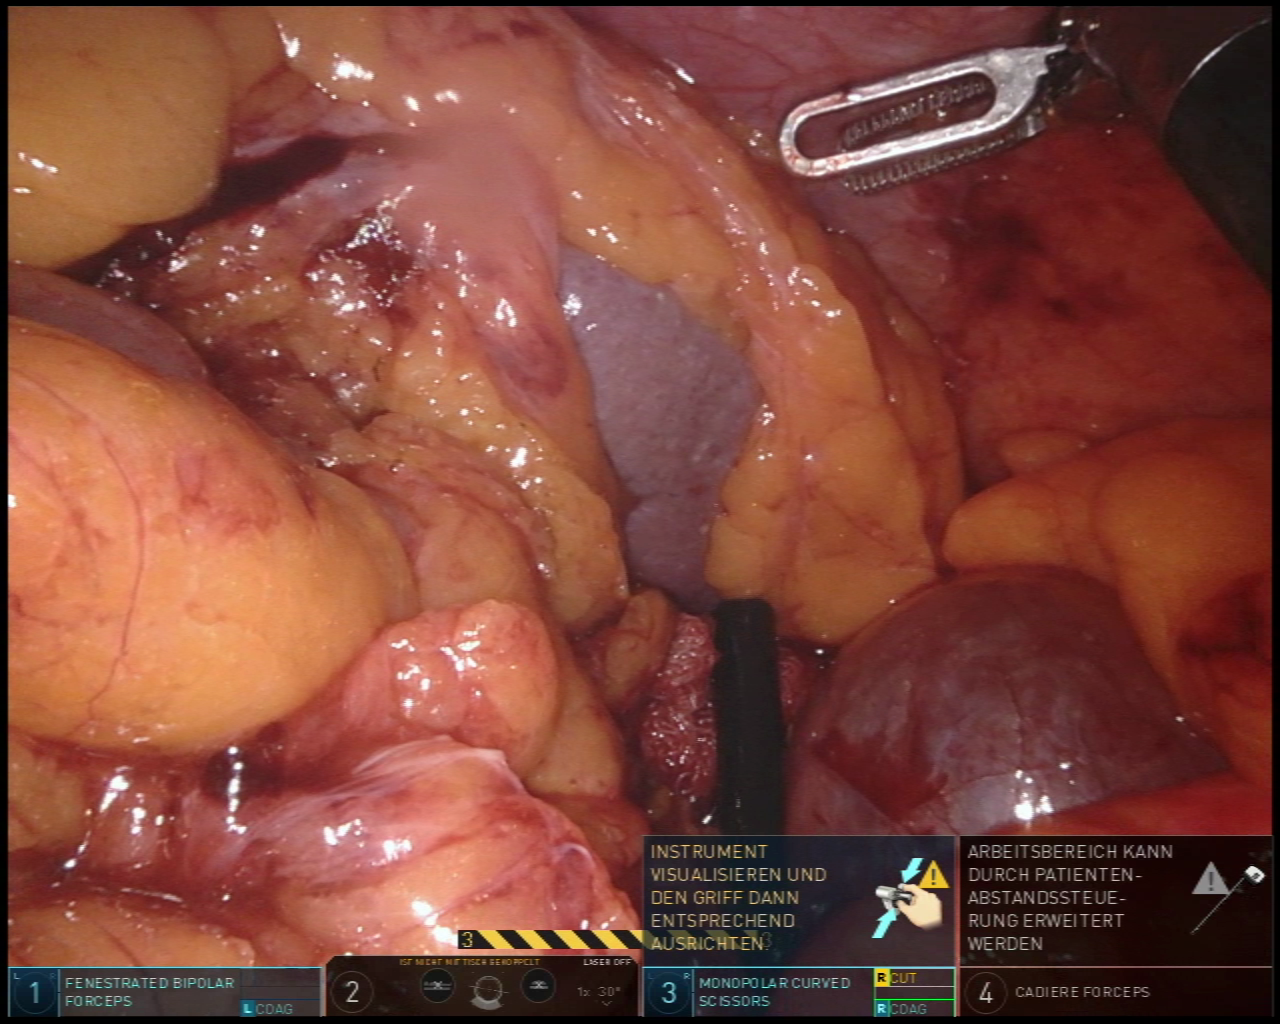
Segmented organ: spleen
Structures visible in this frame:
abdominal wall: yes
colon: yes
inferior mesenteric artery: no
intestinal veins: no
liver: no
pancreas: no
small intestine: no
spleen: yes
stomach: no
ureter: no
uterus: no
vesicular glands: no